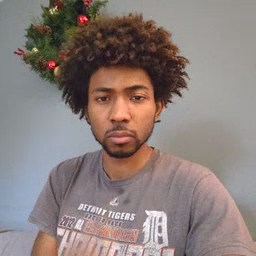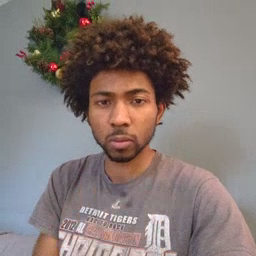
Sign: mouse